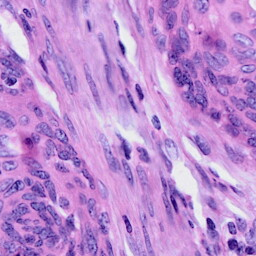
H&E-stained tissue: Cervix